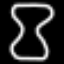
Label: hourglass